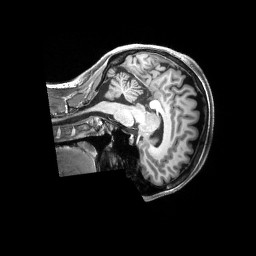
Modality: T1w
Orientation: sagittal
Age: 38
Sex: female
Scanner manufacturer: siemens
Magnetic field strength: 3 T
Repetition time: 2.3 s
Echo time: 0.00228 s